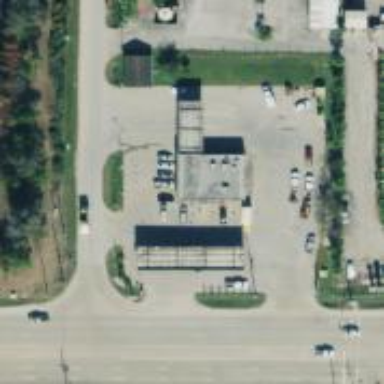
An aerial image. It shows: Convenience shop.